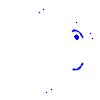
Particle: electron